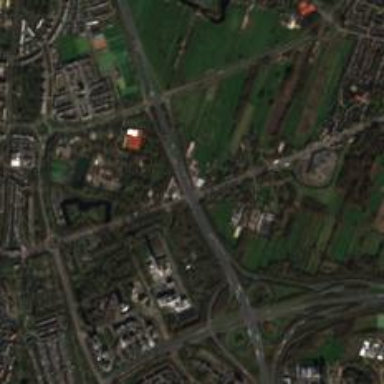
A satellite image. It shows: Motorway junction.